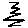
Label: zigzag